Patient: sex M, age 32
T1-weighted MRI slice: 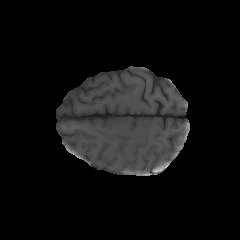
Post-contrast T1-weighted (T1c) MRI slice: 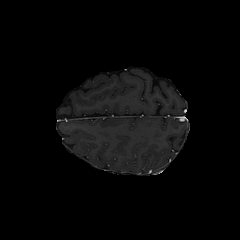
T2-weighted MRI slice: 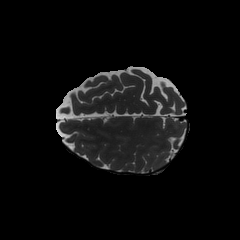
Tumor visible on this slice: no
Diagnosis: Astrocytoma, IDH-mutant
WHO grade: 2